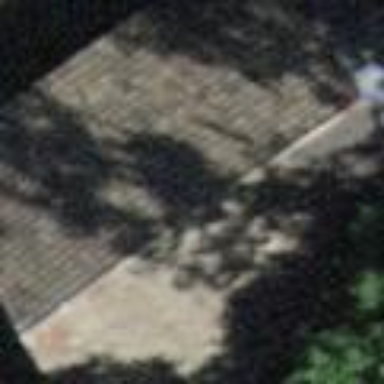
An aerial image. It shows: Barn.